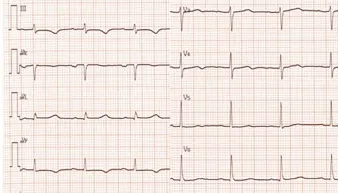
Before discharge 432 ms , respectively. Herat rate correction of QT interval was performed by Bazett's formula.
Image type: electrography (ekg)